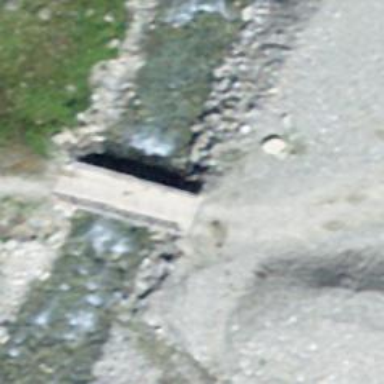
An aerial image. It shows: Bridge over grade2 track.